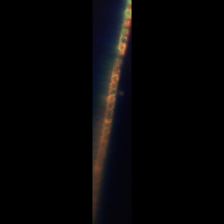
Taxon: Chaetoceros
Group: Diatoms